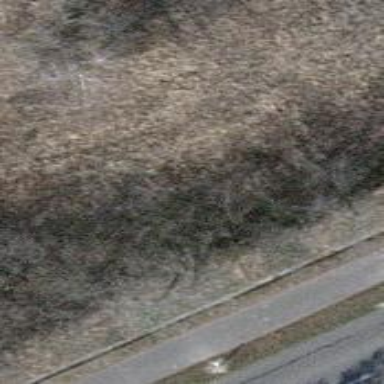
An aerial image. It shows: Single tag "natural: tree."